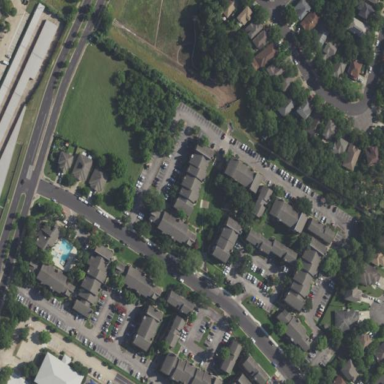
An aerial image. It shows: Residential area with apartments.